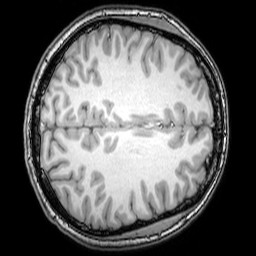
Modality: T1w
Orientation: axial
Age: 23
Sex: male
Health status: healthy
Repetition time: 0.081 s
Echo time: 0.037 s